Question: I have an image that I'm trying to blur out, but it ends up looking very weird indeed:

What I DO is this: I take each pixel, and I average its value on a color-by-color basis with the values of all adjacent pixels.
Or so I think. But there's clearly an error in there, and I suspect there's a problem with my for-loops but for the life of me I cannot find out what is actually going wrong.
In particular, step five (the output step) shows that the image is still ordered - if I output the left image on the right side, rather than the blur-masked image, the pixels are still in the correct order.
'''
try
{
// STEP ONE: MAKE MEMORY AVAILABLE FOR IMAGE
int ***image;
image = new int**[m_nSizeX];
for(int i = 0; i < m_nSizeX; ++i)
{
image[i] = new int*[m_nSizeY];
for(int j = 0; j < m_nSizeY; ++j)
{
image[i][j] = new int[nrPixels];// image[x][y][z] is now a pointer to an int
}
}
// STEP TWO: MAKE MEMORY AVAILABLE FOR IMAGE MASK
int ***mask;
mask = new int**[m_nSizeX];
for(int i = 0; i < m_nSizeX; ++i)
{
mask[i] = new int*[m_nSizeY];
for(int j = 0; j < m_nSizeY; ++j)
{
mask[i][j] = new int[nrPixels];// mask[x][y][z] is now a pointer to an int
}
}
//STEP THREE: COPY IMAGE INTO MEMORY
unsigned long lOffset = 0;
for(long i=0; i<m_nSizeX ; i++)
{
for(long j=0; j<m_nSizeY ; j++)
{
for(int k=0; k<(nrPixels) ; k++)
{
image[i][j][k] = *(reinterpret_cast<unsigned char*>(m_pcMemOrg + lOffset) );
lOffset++;
}
}
}
// STEP FOUR: BLUR IMAGE
for(long i=0; i<m_nSizeX ; i++)
{
for(long j=0; j<m_nSizeY ; j++)
{
for(int k=0; k<(nrPixels) ; k++)
{
// INSERT BLURRING FUNCTION HERE (New value = Old value averaged with adjacent pixels)
if(k != 2) // 0 = blue, 1 = green, 2 = red;
{
mask[i][j][k] = 0;
}
else
if(i==0 && j==0)// (0,0) Corner Pixel
{
mask[i][j][k] = (image[i][j][k]+image[i+1][j][k]+image[i][j+1][k]+image[i+1][j+1][k])/4;
}
else if(i==0 && j==(m_nSizeY-1))// (0,yMax) Corner Pixel
{
mask[i][j][k] = (image[i][j][k]+image[i+1][j][k]+image[i][j-1][k]+image[i+1][j-1][k])/4;
}
else if(i==(m_nSizeX-1) && j==0)// (xMax,0) Corner Pixel
{
mask[i][j][k] = (image[i][j][k]+image[i-1][j][k]+image[i][j+1][k]+image[i-1][j+1][k])/4;
}
else if(i==(m_nSizeX-1) && j==(m_nSizeY-1))// (xMax,yMax) Corner Pixel
{
mask[i][j][k] = (image[i][j][k]+image[i-1][j][k]+image[i][j-1][k]+image[i-1][j-1][k])/4;
}
else if(i==0)// (0,---) Edge Pixels
{
mask[i][j][k] = (image[i][j][k]+image[i][j+1][k]+image[i+1][j+1][k]+image[i+1][j][k]+image[i+1][j-1][k]+image[i][j-1][k])/6;
}
else if(j==0)// (---,0) Edge Pixels
{
mask[i][j][k] = (image[i][j][k]+image[i-1][j][k]+image[i-1][j+1][k]+image[i][j+1][k]+image[i+1][j+1][k]+image[i+1][j][k])/6;
}
else if(i==(m_nSizeX-1))// (xMax,---) Edge Pixels
{
mask[i][j][k] = (image[i][j][k]+image[i][j-1][k]+image[i-1][j-1][k]+image[i-1][j][k]+image[i-1][j+1][k]+image[i][j+1][k])/6;
}
else if(j==(m_nSizeY-1))// (---,yMax) Edge Pixels
{
mask[i][j][k] = (image[i][j][k]+image[i+1][j][k]+image[i+1][j-1][k]+image[i][j-1][k]+image[i-1][j-1][k]+image[i-1][j][k])/6;
}
else // Mid-Image Pixels
{
mask[i][j][k] = (image[i][j][k]+image[i][j+1][k]+image[i+1][j+1][k]+image[i+1][j][k]+image[i+1][j-1][k]+image[i][j-1][k]+image[i-1][j-1][k]+image[i-1][j][k]+image[i-1][j+1][k])/9;
}
}
}
}
//STEP FIVE: OUTPUT BLURRED IMAGE
lOffset = 0;
for(long i=0; i<m_nSizeX ; i++)
{
for(long j=0; j<m_nSizeY ; j++)
{
for(int k=0; k<(nrPixels) ; k++)
{
*(reinterpret_cast<unsigned char*>(m_pcMemInv + lOffset) ) = mask[i][j][k];
//*(reinterpret_cast<unsigned char*>(m_pcMemInv + lOffset) ) = image[i][j][k];
lOffset++;
}
}
}
// STOP USING IMAGE MEMORY NOW
for (int i = 0; i < m_nSizeX; ++i) {
for (int j = 0; j < m_nSizeY; ++j)
delete [] image[i][j];
delete [] image[i];
}
delete [] image;
// STOP USING MASK MEMORY NOW
for (int i = 0; i < m_nSizeX; ++i) {
for (int j = 0; j < m_nSizeY; ++j)
delete [] mask[i][j];
delete [] mask[i];
}
delete [] mask;
}
catch( ... )
{
}
'''
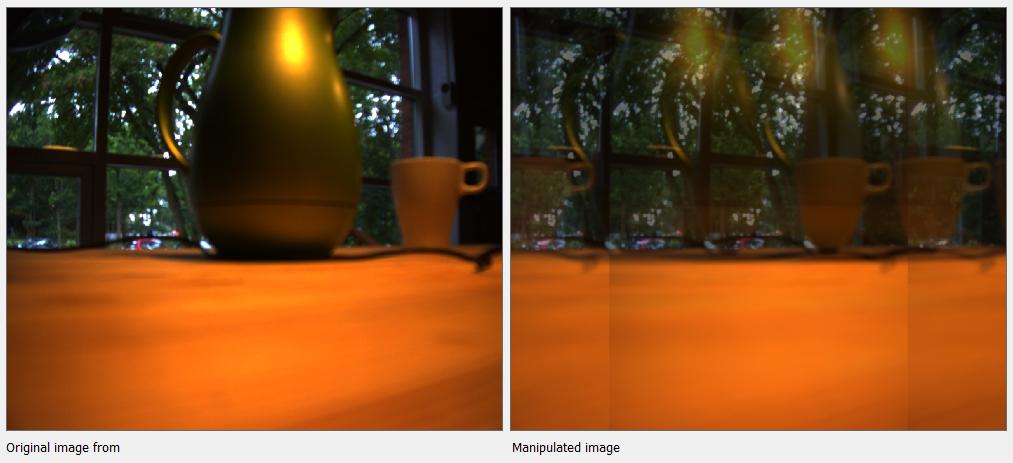
Answer: When using multi-dimensional indexing, usually the first index is 'y', the second 'x' and the third 'red/green/blue' - you use a nonstandard transposed layout with 'i', 'j' and 'k', where 'i' seems to mean a horizontal index (seeing that you compare it to 'm_nSizeX').
I guess your image is getting transposed when you copy it the first time, transformed in a mysterious way, and transposed back when you copy it the second time; i cannot guess the details, but it's enough to advise you to just get the dimensions right (swap 'i' and 'j').
By the way, calling coordinates the normal names 'x' and 'y' (instead of 'i' and 'j', or maybe 'j' and 'i'?) helps.